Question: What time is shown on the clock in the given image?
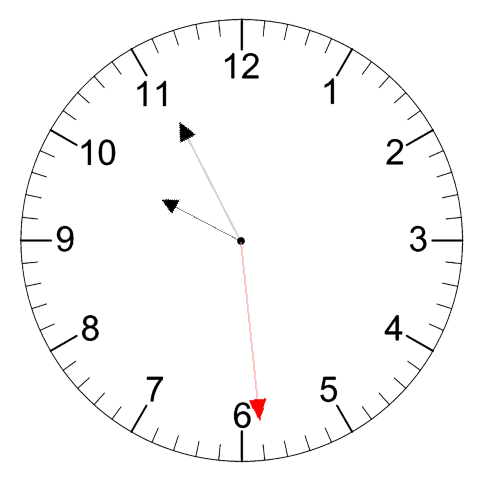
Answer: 09:55:29